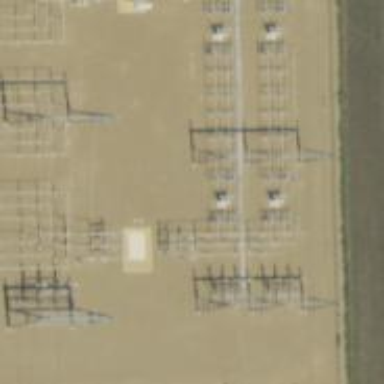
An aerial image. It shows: Switch used for power control.